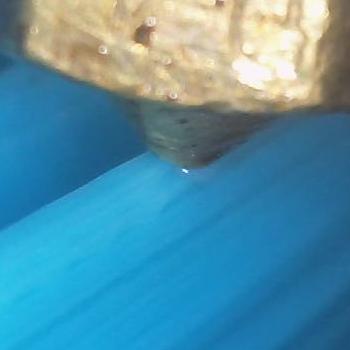
Flow rate: 141%